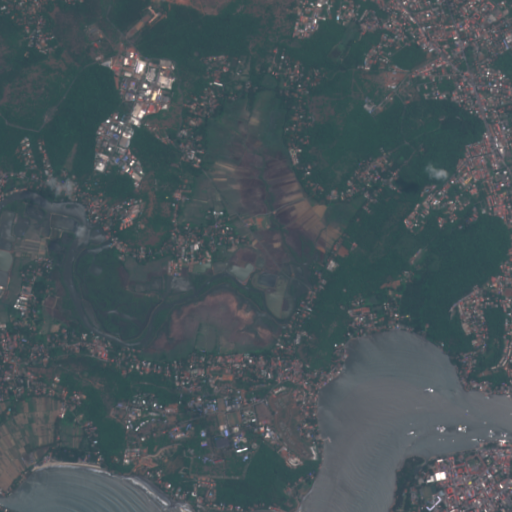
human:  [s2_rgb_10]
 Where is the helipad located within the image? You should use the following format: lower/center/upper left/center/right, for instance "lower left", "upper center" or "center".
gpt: The helipad is located in the lower center of the image.
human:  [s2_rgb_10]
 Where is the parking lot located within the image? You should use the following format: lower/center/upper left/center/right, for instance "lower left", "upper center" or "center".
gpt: The parking lot is located in the lower right of the image.
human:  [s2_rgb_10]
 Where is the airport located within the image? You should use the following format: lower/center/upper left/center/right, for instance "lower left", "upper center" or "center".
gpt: There is no airport in the image.